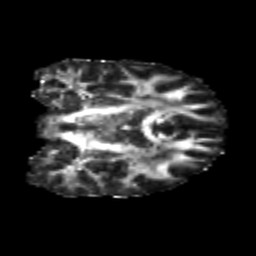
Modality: FA
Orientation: coronal
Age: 22
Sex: male
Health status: healthy
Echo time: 0.074 s